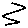
Label: zigzag